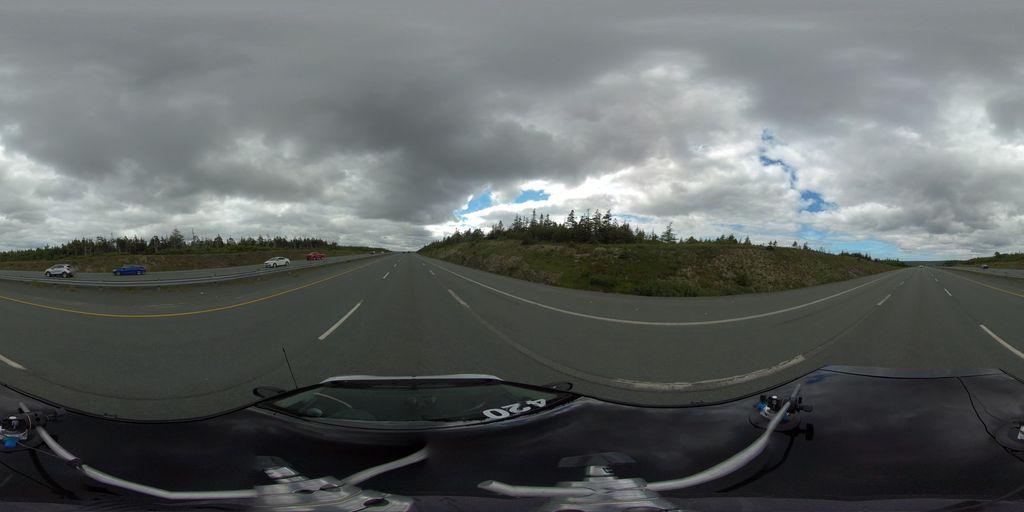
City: st_johns